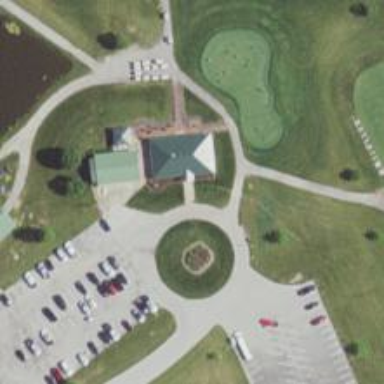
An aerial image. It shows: Pathway for golfing.